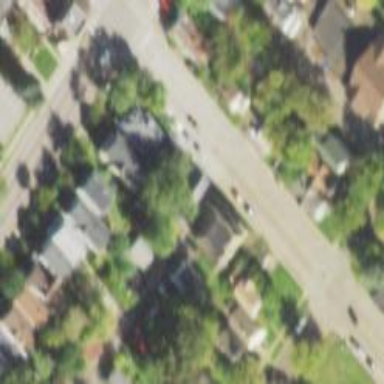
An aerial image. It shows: Alleyway designated as service road.